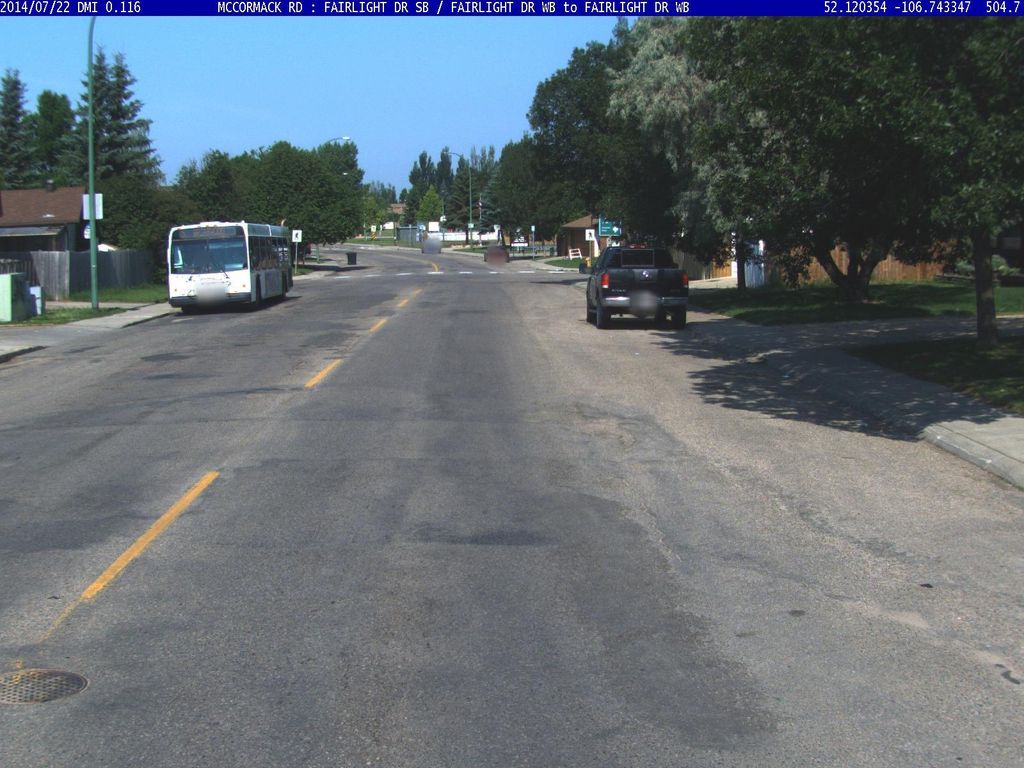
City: saskatoon